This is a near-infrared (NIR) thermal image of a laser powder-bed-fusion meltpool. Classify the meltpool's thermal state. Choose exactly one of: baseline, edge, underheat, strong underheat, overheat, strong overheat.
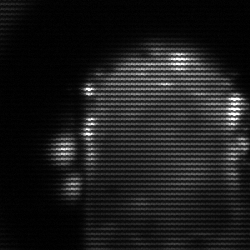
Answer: baseline